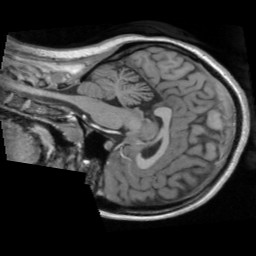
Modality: T1w
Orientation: sagittal